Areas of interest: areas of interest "Xin Zefei Pharma"
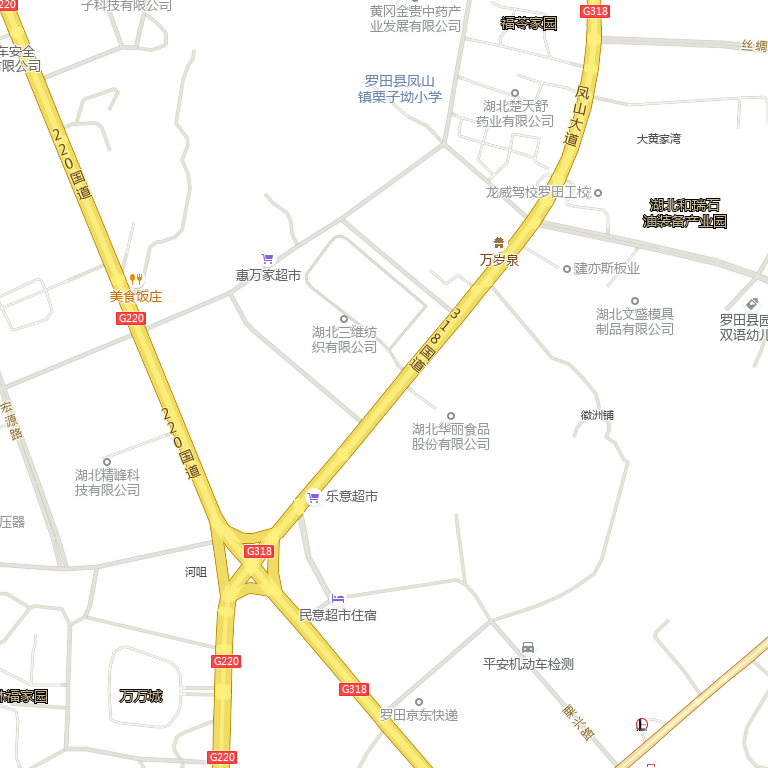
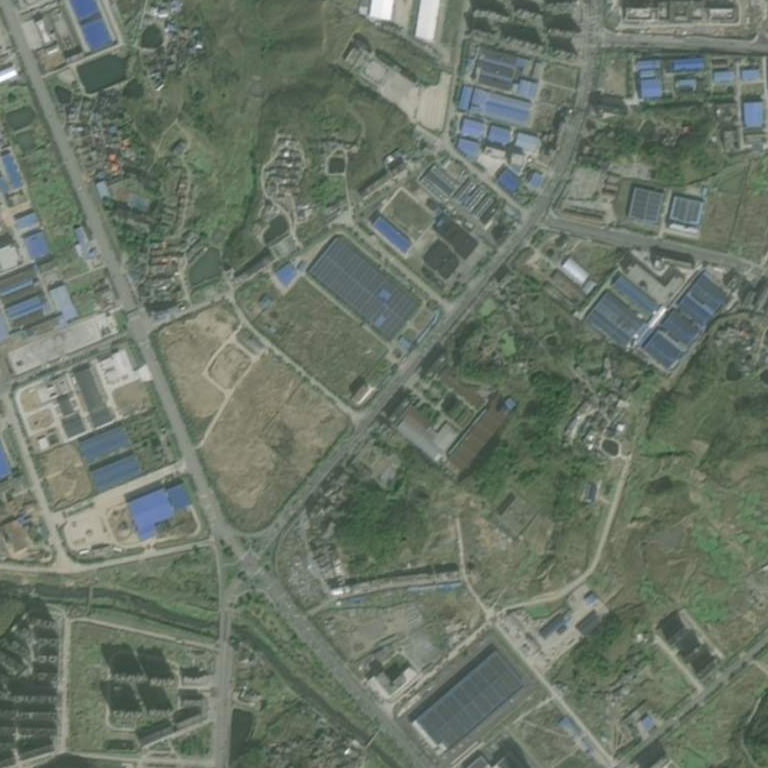